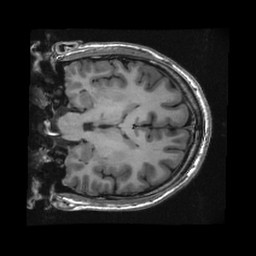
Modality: T1w
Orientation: coronal
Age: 25
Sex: male
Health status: healthy
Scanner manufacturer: ge
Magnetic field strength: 3 T
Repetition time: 0.008372 s
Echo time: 0.003112 s